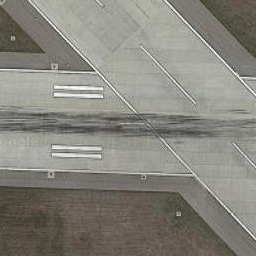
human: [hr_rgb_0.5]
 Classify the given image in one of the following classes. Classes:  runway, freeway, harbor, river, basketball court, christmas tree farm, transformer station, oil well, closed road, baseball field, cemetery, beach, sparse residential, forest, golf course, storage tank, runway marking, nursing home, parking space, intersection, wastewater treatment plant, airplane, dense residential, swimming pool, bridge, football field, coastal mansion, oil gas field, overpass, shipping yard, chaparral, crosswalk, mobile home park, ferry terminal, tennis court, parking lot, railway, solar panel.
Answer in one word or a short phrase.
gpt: runway